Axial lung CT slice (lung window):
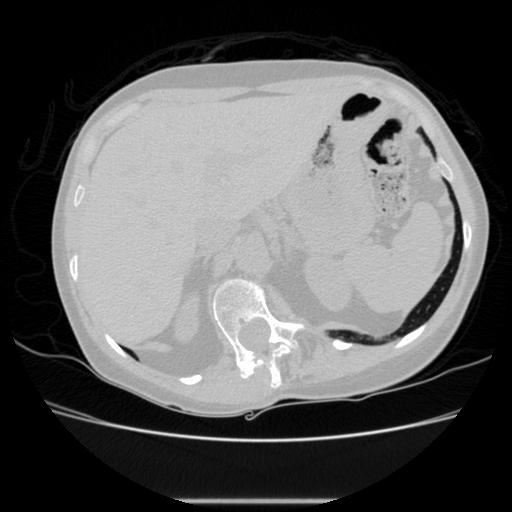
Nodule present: no